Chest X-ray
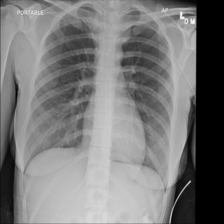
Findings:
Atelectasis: negative
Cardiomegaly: negative
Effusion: negative
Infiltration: negative
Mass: negative
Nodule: negative
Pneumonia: negative
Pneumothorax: negative
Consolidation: negative
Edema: negative
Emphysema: negative
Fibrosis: negative
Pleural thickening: negative
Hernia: negative